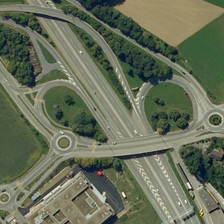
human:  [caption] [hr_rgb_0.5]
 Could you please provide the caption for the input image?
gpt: many green plants are near a viaduct .

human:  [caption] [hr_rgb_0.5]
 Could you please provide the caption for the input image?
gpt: many green plants are near a viaduct .

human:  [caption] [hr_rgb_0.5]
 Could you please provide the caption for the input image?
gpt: many green plants are near a viaduct .

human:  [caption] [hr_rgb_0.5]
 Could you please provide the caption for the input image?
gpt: many green plants are near a viaduct .

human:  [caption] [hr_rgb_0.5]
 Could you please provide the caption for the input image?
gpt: many green plants are near a viaduct .